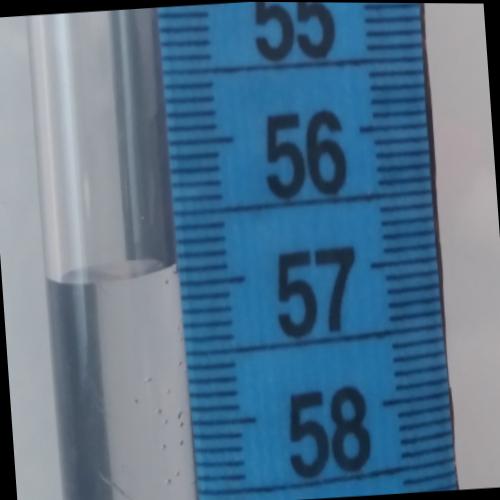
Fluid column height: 56.9 cm